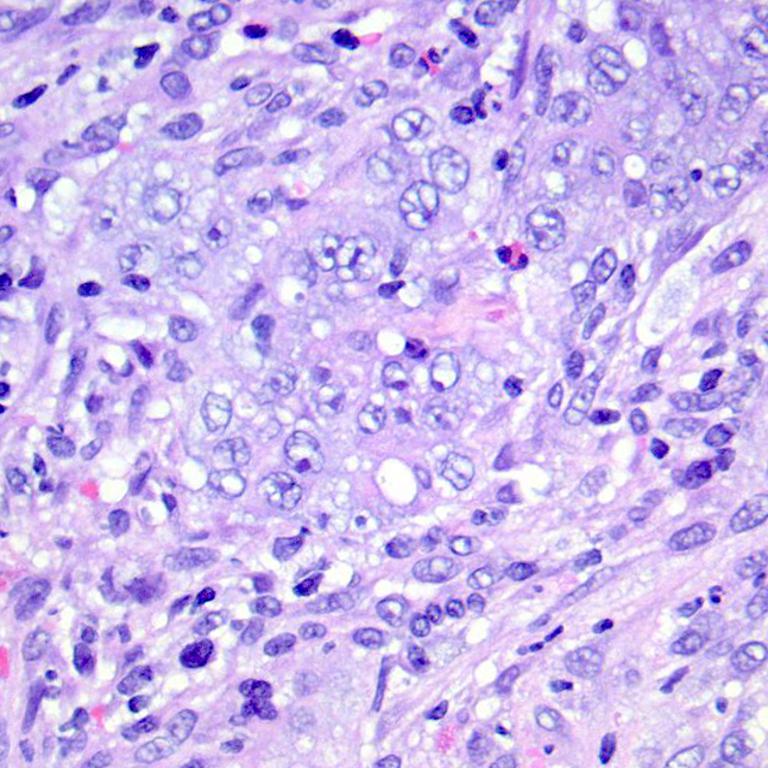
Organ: colon
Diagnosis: adenocarcinomas